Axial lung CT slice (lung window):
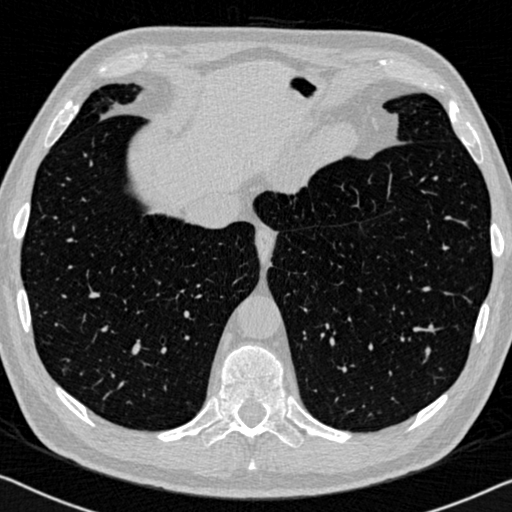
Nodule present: no